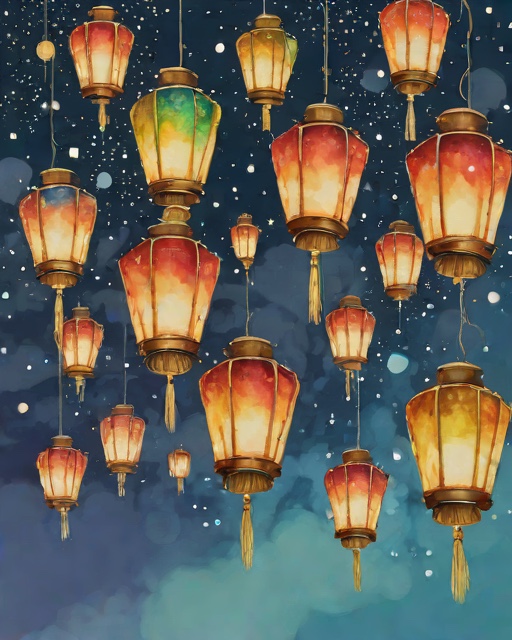
Category: New Baby